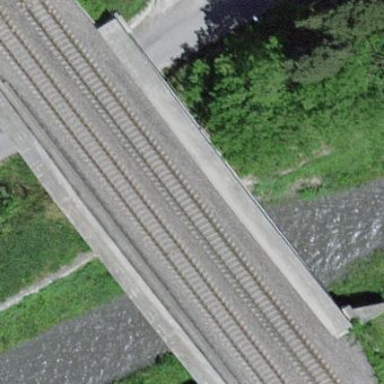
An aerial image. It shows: Man-made bridge.